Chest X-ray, PA view. Patient: 59 years old, sex F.
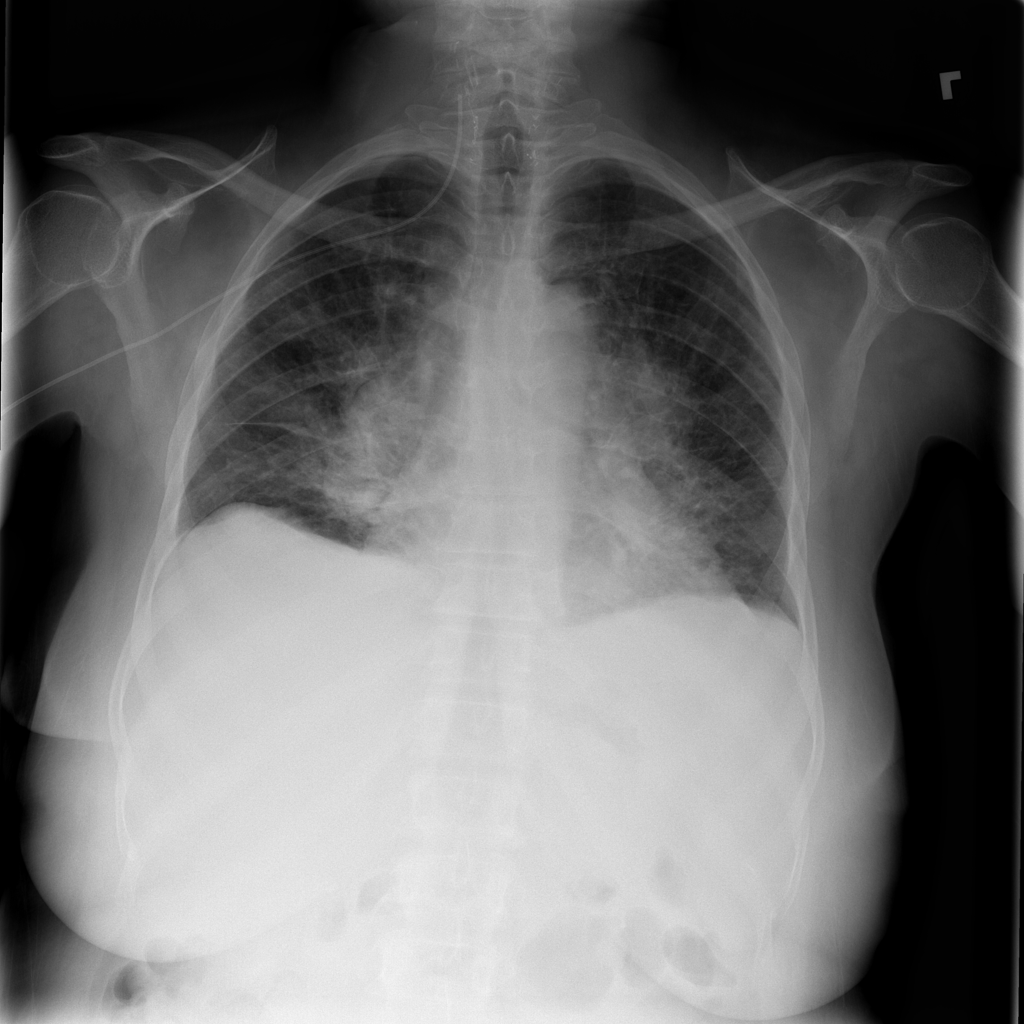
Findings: Mass